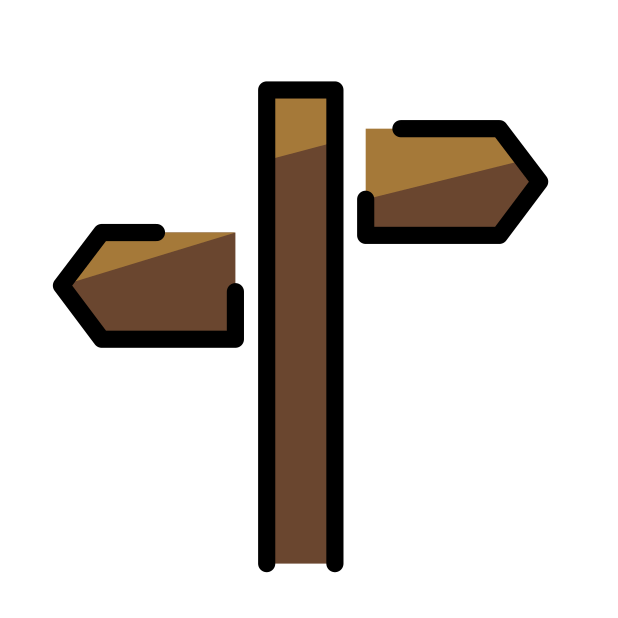
signpost